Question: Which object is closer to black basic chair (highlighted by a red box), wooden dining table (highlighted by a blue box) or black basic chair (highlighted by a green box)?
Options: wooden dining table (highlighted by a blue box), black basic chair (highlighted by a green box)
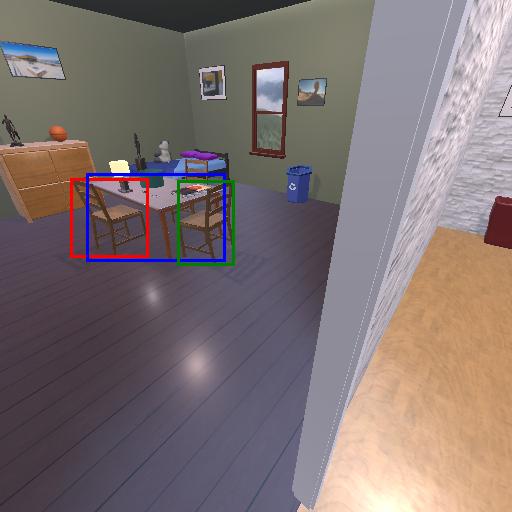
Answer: wooden dining table (highlighted by a blue box)